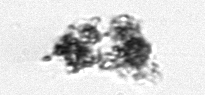
Label: Thalassiosira_TAG_external_detritus